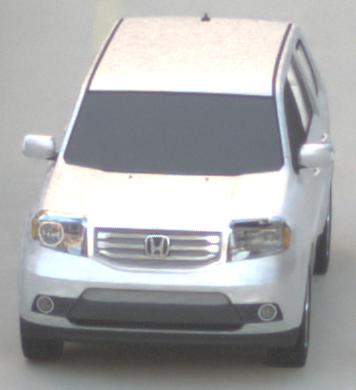
Make: Honda
Model: Pilot
Detailed model: Gen. 2 Facelift
Model produced from: 2012
Model produced until: 2015
Doors: 5
Color: white
Road condition: dry road
Daytime: sunrise or sunset
Contrast: low contrast